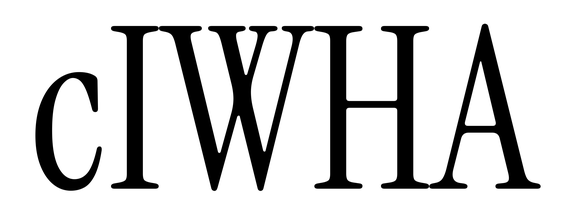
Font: InstrumentSerif-Regular